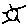
Label: sun